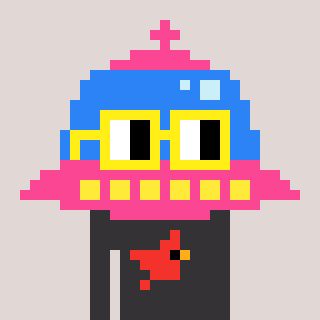
a pixel art character with square yellow glasses, a ufo-shaped head and a grayscale-colored body on a warm background